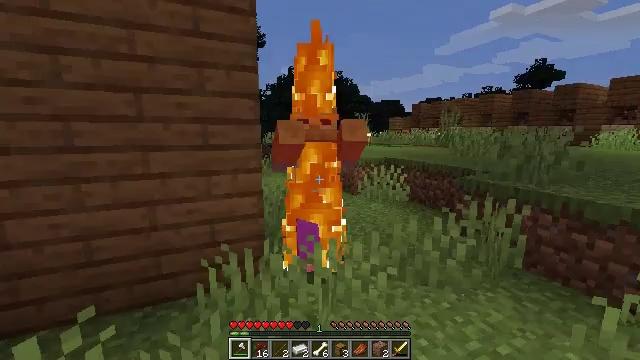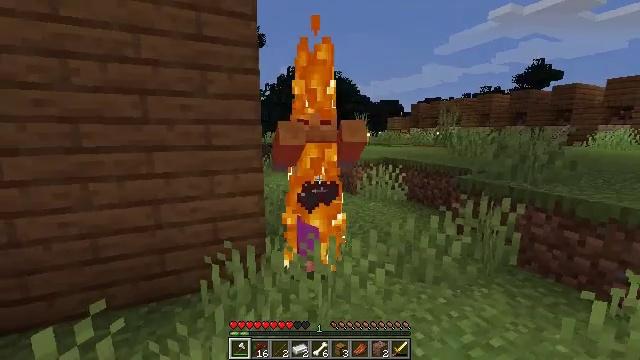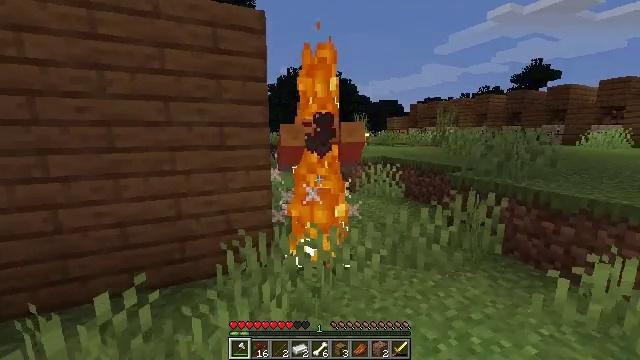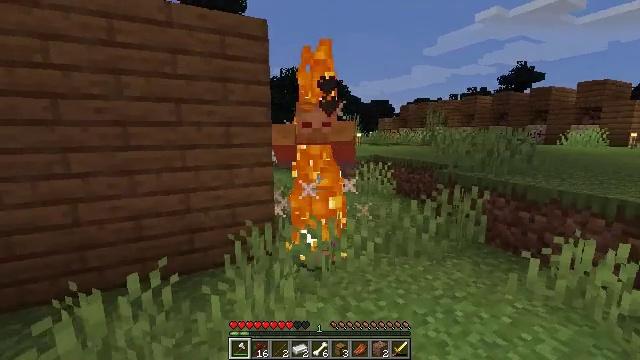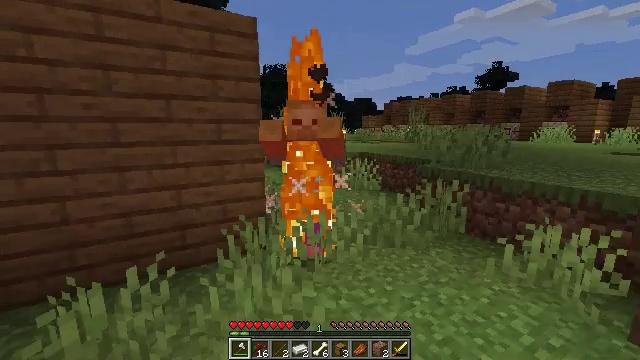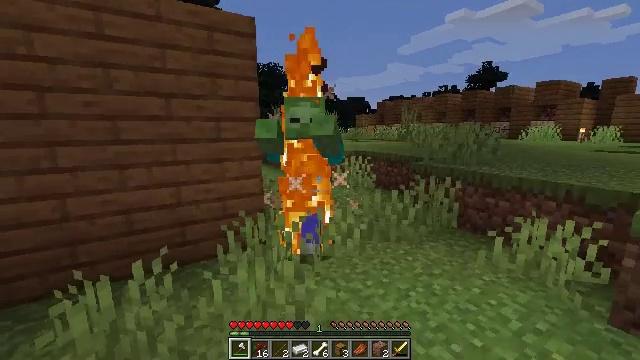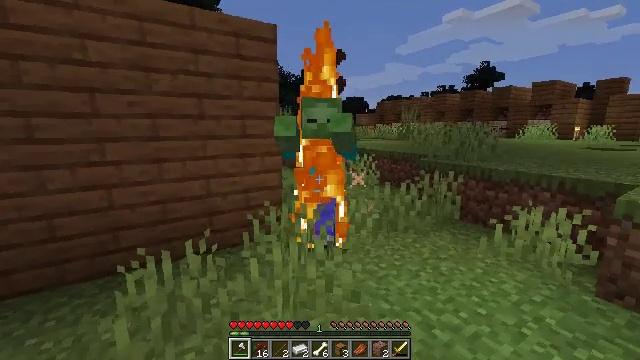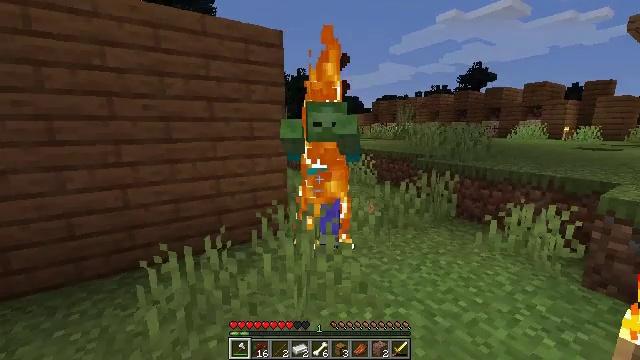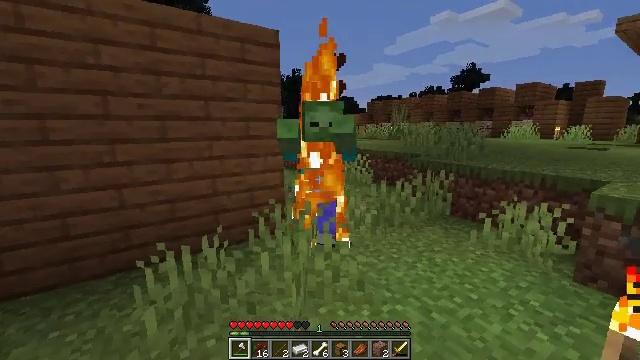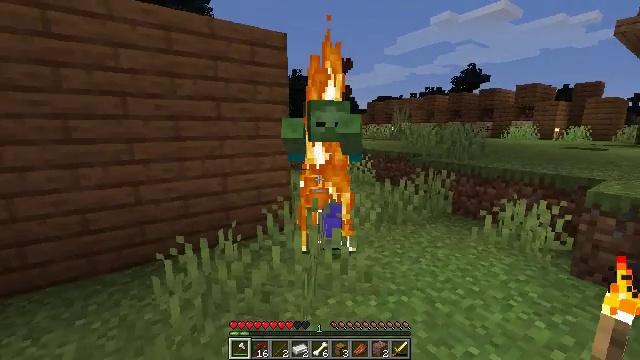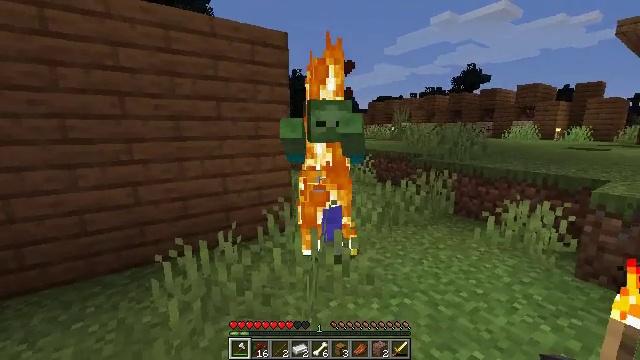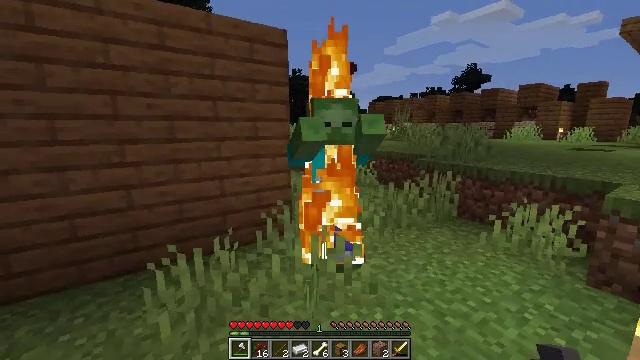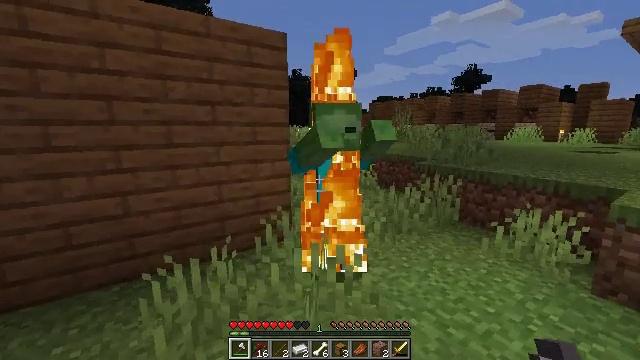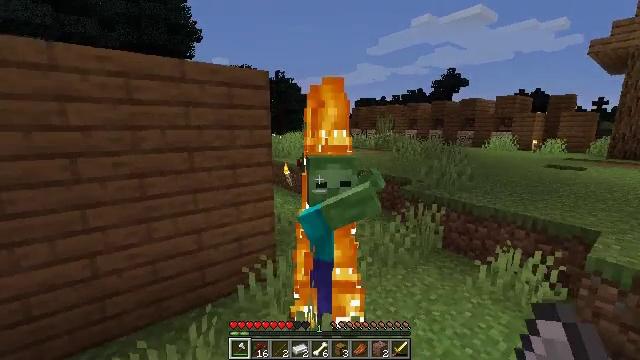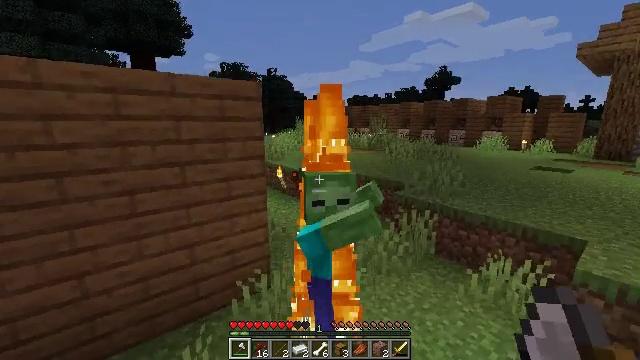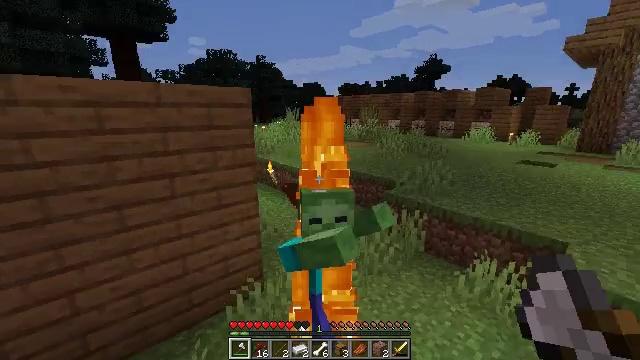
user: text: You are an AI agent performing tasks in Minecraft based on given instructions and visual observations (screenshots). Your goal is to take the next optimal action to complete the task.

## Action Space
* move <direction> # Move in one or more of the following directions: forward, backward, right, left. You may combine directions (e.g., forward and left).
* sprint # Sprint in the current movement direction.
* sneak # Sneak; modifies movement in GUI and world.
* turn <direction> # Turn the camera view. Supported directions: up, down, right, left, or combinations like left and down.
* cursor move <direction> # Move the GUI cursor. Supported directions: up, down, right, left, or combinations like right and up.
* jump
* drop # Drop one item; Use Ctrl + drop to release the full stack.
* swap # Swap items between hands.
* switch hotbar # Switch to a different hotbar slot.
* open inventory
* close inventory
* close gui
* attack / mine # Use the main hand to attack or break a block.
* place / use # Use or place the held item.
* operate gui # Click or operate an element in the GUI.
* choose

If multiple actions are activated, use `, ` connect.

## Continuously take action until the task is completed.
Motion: motion action
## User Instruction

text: Combat the zombie.
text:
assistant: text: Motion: move back
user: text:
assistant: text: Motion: move back
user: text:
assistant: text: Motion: move back and move left, turn right
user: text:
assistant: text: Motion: move back and move left, turn right
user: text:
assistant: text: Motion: move back and move left, turn right
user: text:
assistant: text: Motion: move back and move left
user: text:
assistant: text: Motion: move back and move left, turn right
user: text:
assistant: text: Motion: turn right
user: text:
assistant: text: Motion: no_op
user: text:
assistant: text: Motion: move forward
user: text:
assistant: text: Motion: move forward
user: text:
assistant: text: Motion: move forward, jump
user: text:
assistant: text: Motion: turn right, jump
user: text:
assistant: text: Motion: move back, turn right, jump
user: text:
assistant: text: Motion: move back, turn right and down
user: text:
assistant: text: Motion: move back, turn right and down
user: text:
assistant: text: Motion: move back, turn right and down, attack / mine
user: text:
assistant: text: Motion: move back, turn down, attack / mine
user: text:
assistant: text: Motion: move back, turn right and down, attack / mine
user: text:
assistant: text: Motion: move back, turn right and down, attack / mine
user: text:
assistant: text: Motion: move back and move left
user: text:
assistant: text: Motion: move back and move left, turn up
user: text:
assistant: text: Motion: move back and move left, turn up
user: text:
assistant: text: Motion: move back and move left, turn up
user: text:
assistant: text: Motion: move back and move left, turn up
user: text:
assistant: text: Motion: move back and move left, turn up
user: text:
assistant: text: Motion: move back
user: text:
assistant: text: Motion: move back
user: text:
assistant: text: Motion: move back
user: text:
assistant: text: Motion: no_op